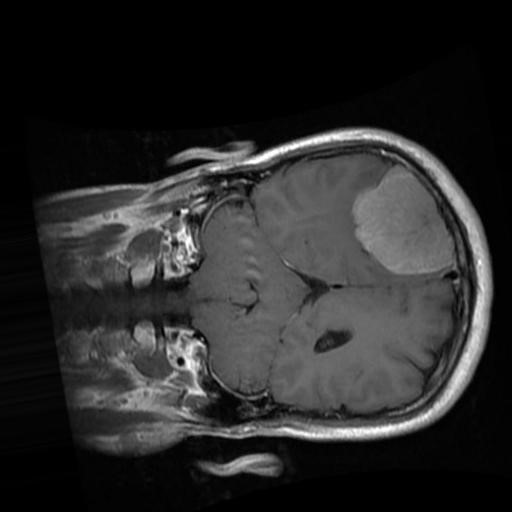
Label: brain_menin